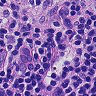
Metastatic tissue present: no